Question: I'm restyling the jQuery UI Slider widget by overriding the CSS classes provided by jQuery UI. I cant seem to get the blue border that shows up around the handle when I click on the handle to disappear.
It looks like so:
Any suggestions on how I could remove that with css?
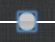
Answer: That blue border is chrome specific, firefox doesn't show it. Chrome adds the border to links. Because the button is a link you are seeing the border.
<URL>